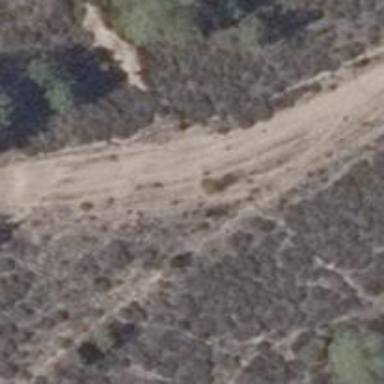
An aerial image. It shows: Sandy track with grade4 tracktype.